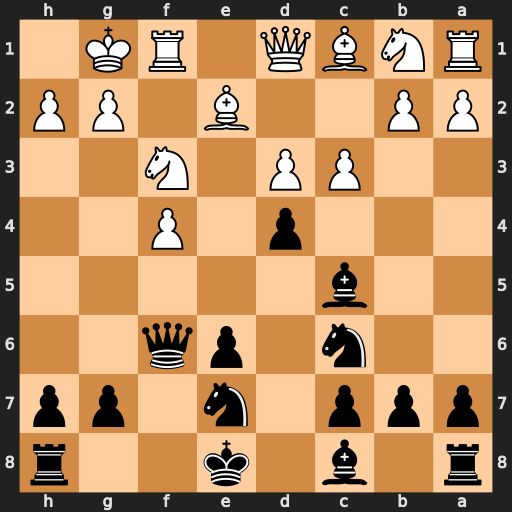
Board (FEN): r1b1k2r/ppp1n1pp/2n1pq2/2b5/3p1P2/2PP1N2/PP2B1PP/RNBQ1RK1
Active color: b
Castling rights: kq
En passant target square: -
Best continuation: dxc3+ Kh1 cxb2